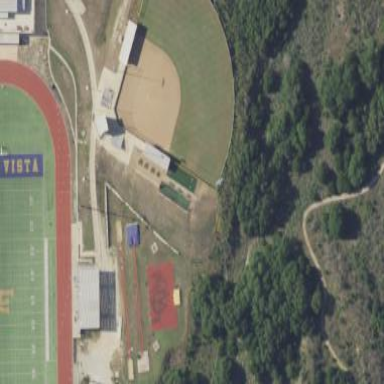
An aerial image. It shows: Softball pitch for leisure sports.